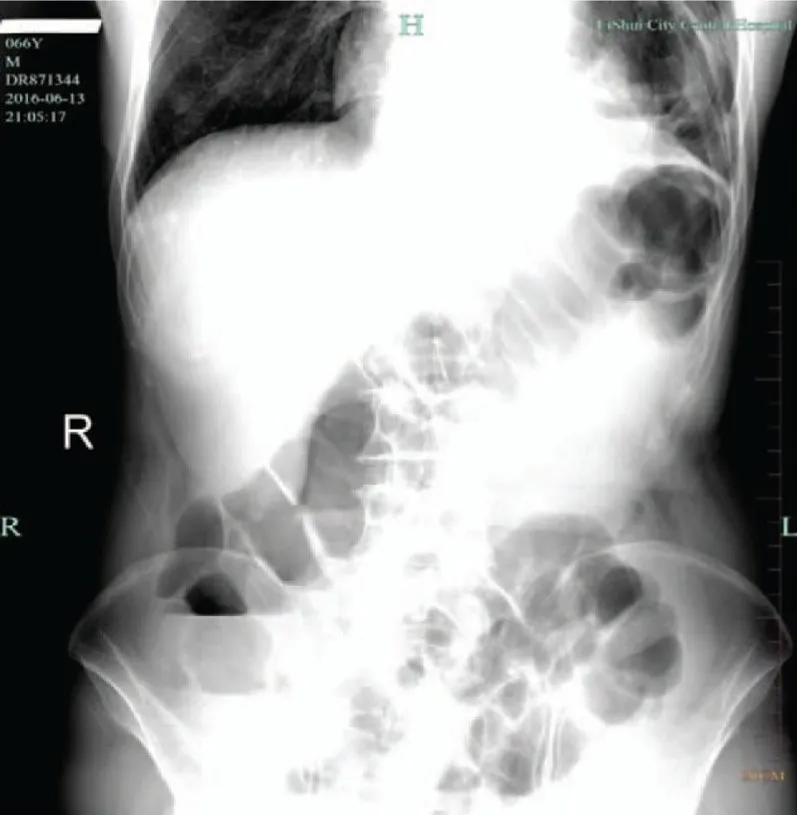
X-rays showed demonstrated several loops of dilated colon within the left upper quadrant.
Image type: radiology (x_ray)